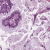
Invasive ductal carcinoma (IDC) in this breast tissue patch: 1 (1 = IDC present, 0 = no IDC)